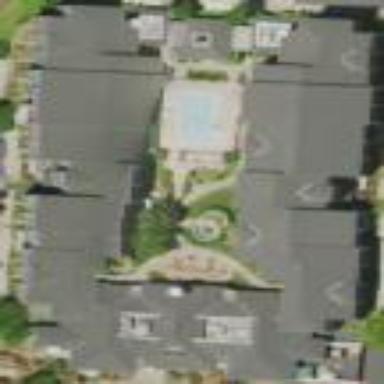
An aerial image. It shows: Hotel building.